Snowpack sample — Snodgrass Mountain, Crested Butte, Colorado (2/4/25, 12:06 PM MST)
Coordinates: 38.923, -106.968
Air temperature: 35 °F
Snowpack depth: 80 cm
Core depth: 80 cm
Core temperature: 32 °F
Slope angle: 14°, slope face: 78°
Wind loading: low
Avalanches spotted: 0
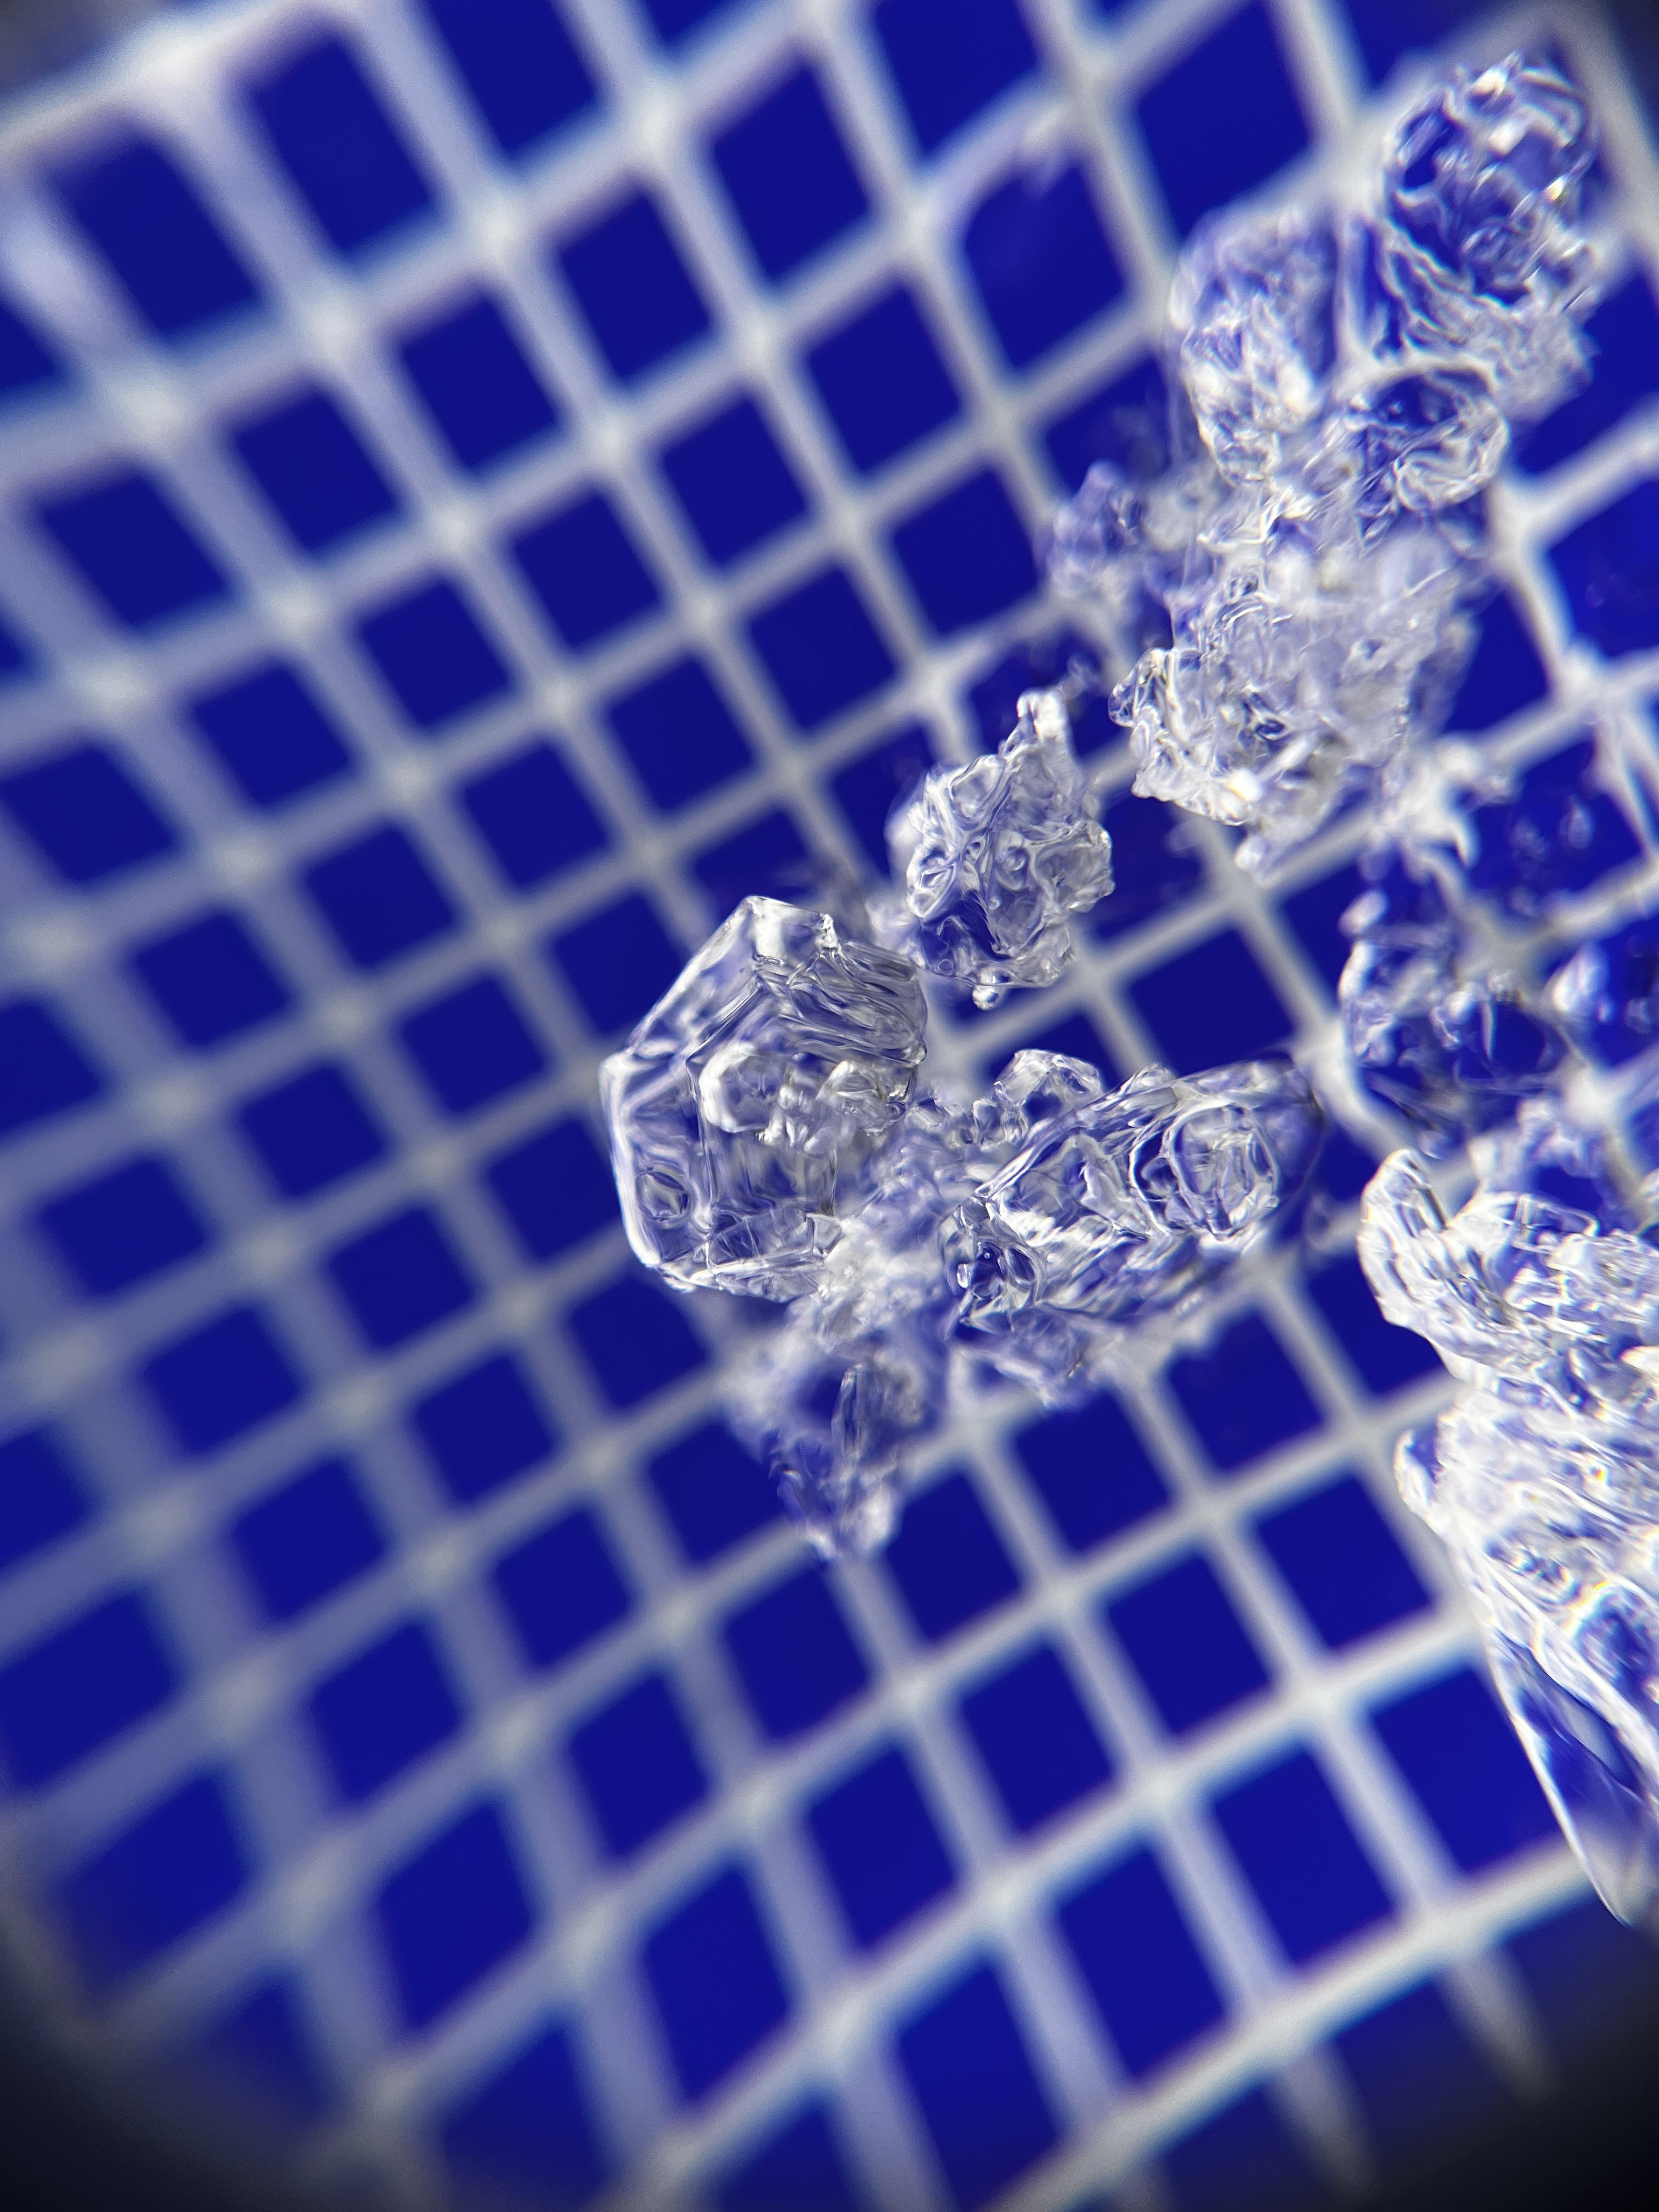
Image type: magnified_profile
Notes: No avalanches nearby, unusually warm weather for the last month reported by residents, Collected 25 yards from treeline